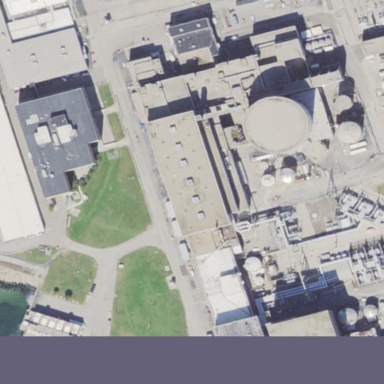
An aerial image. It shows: Industrial building with nuclear power generator.